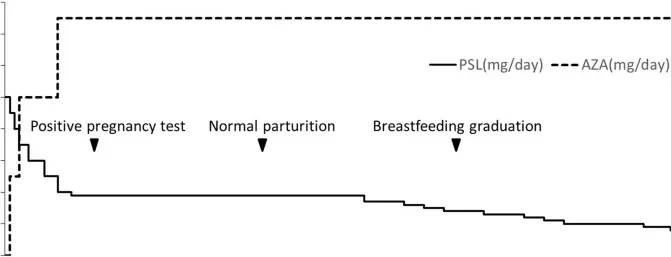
Clinical course after admission. NMOSD was managed without relapse using four rounds of intravenous methylprednisolone therapy (IVMP, 1,000 mg/day for 3 days), monthly intravenous immunoglobulin therapy (IVIg, 400 mg/kg/day for 5 days), oral prednisolone (PSL), and azathioprine (AZA). However, the patient experienced steroid-related side effects including moon face and weight gain, prompting early PSL tapering. With a desire for pregnancy and prioritizing disease stability, satralizumab was introduced from day 110 after onset (initial dose of 120 mg subcutaneously, followed by injections after 2 and 4 weeks, and subsequently every 4 weeks). A positive pregnancy test occurred on day 140, and normal parturition took place on day 380. Both mother and infant remained healthy, with normal growth and development. Breastfeeding continued until 10 months after birth. Over 2 years and 6 months, a total of 34 doses of satralizumab were administered without relapse, and the PSL dosage was reduced to 8 mg/day.
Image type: electrography (ekg)